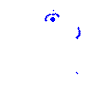
Particle: electron